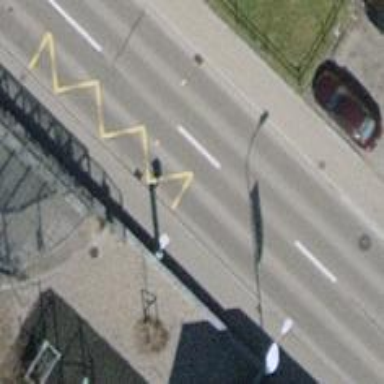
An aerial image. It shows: Public transport stop position.